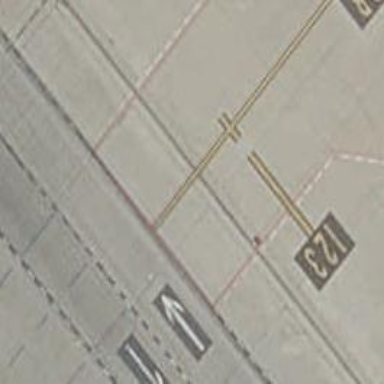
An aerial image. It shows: Airport parking position.